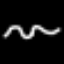
Label: squiggle